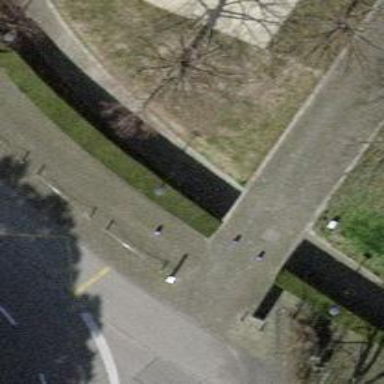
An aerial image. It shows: Rising bollard.